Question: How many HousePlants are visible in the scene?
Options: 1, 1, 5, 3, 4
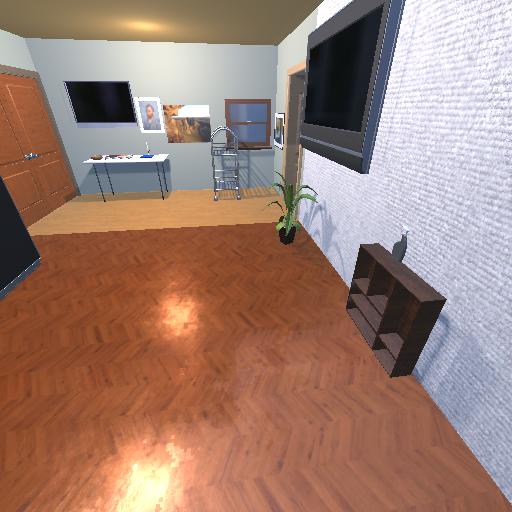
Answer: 1